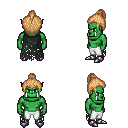
a pixel art fantasy rpg character, male body template, orc, green skin, black tattered cape, white pants, light blonde short topknot hairstyle, metal boots, four views (front, back, left, right), 2x2 character sprite sheet, small pixel art, hard edges, no anti-aliasing